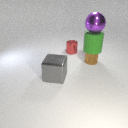
small brown metal cylinder to the right of large gray metal cube